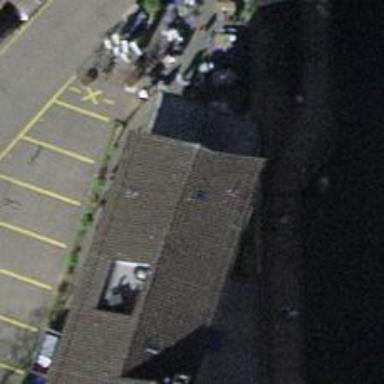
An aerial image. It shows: Bar.